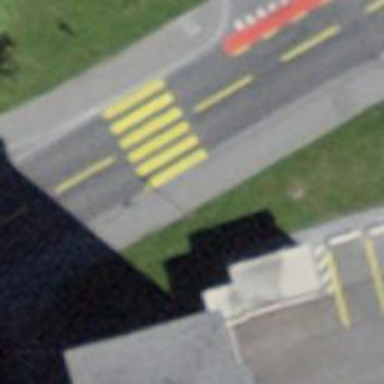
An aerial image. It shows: Sidewalk along the footway.